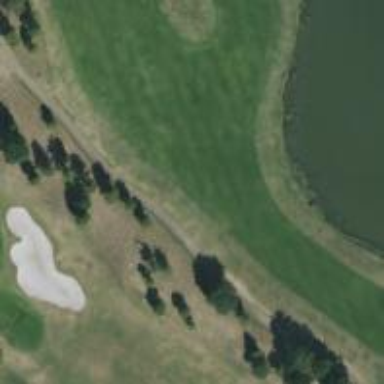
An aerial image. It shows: Golf hole.